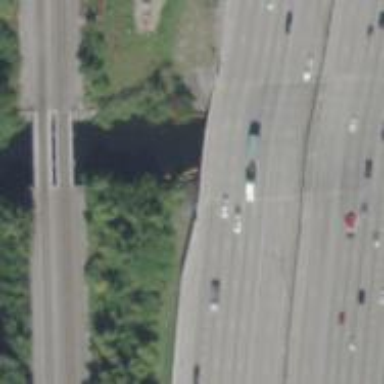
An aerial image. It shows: Motorway bridge.